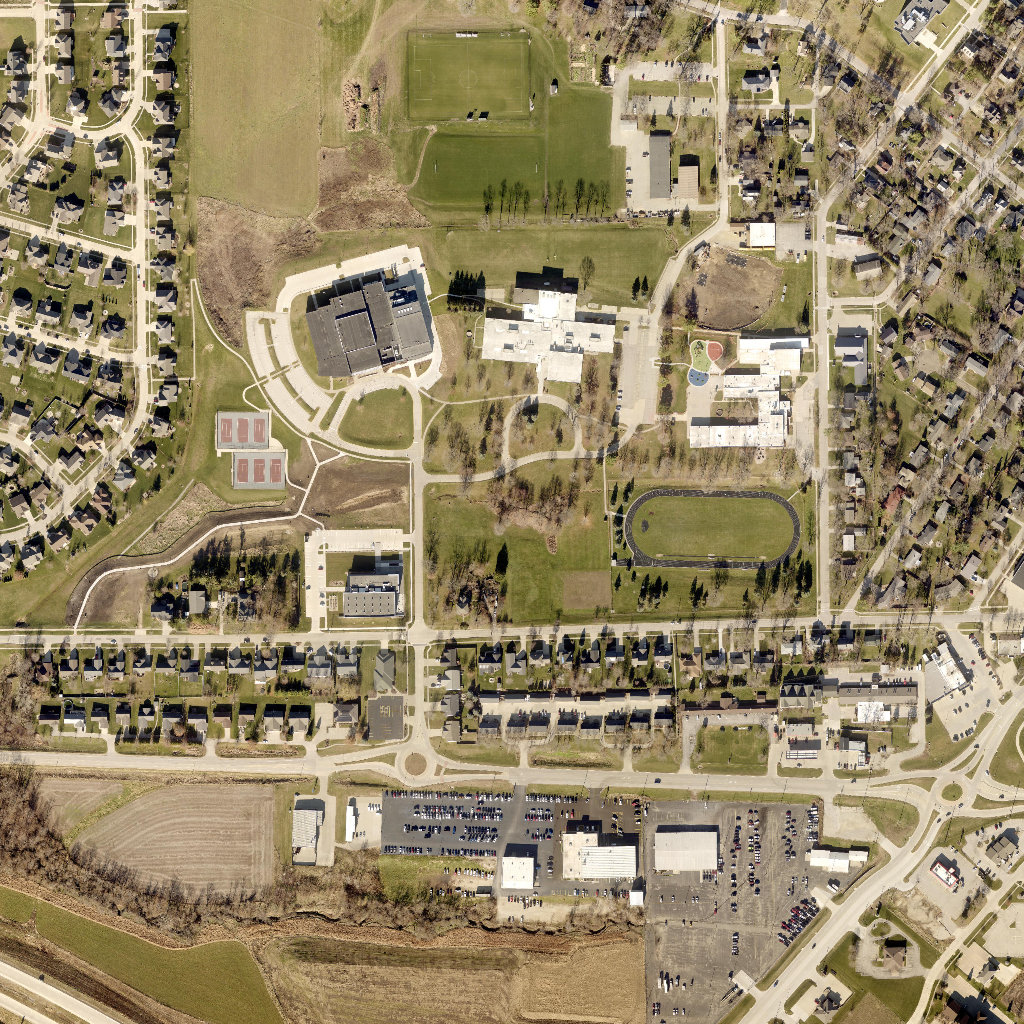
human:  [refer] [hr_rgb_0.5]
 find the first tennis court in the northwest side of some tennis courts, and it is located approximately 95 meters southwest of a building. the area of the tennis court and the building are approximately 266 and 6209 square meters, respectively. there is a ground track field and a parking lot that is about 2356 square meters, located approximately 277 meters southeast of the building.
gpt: <box>[[21, 40, 22, 43, 0]]</box>